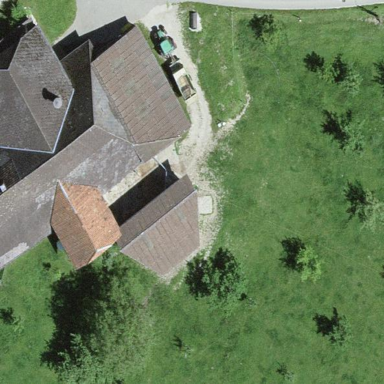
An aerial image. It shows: Farm building.